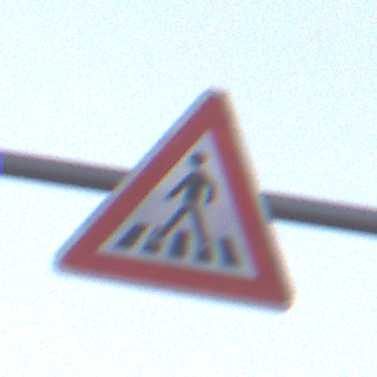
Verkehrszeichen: FussgaengerueberwegRechts
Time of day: SunriseSunset
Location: Outdoor (Suburban)
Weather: Clear
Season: NotSpecified
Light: Natural